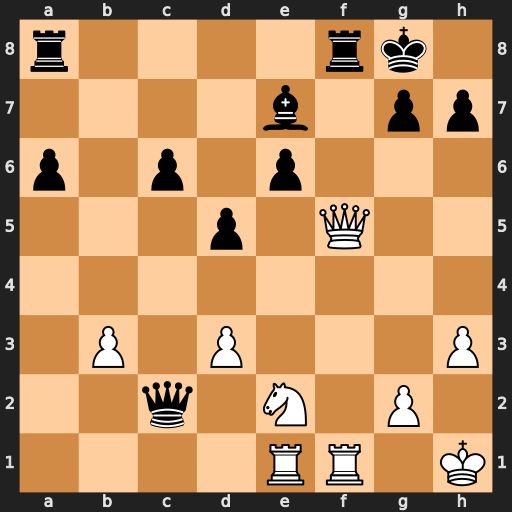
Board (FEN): r4rk1/4b1pp/p1p1p3/3p1Q2/8/1P1P3P/2q1N1P1/4RR1K
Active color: w
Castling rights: -
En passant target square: -
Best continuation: Qxe6+ Kh8 Qxe7 Rxf1+ Rxf1